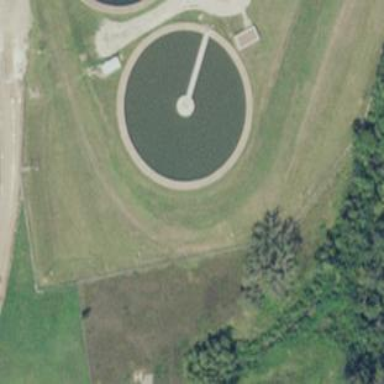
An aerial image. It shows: Image of wastewater.